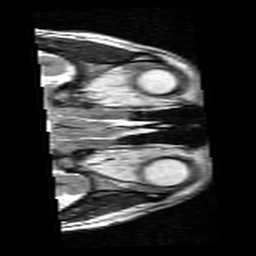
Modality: T2w
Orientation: axial
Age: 38
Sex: female
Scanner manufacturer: siemens
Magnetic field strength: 3 T
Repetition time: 7 s
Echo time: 0.085 s